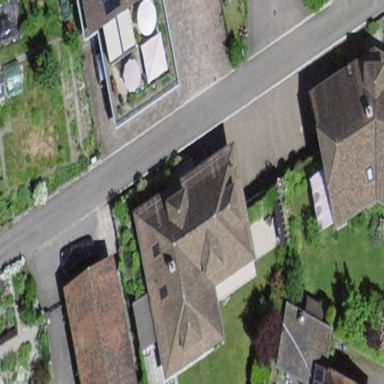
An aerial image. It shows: Residential building with hipped roof.